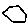
Label: hexagon